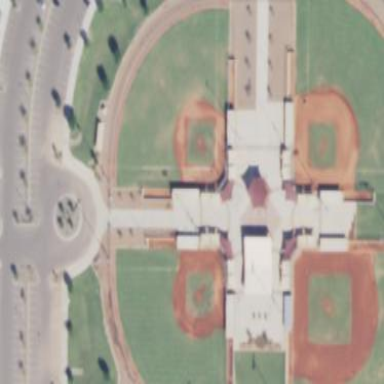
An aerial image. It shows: Baseball pitch for leisure land activities.